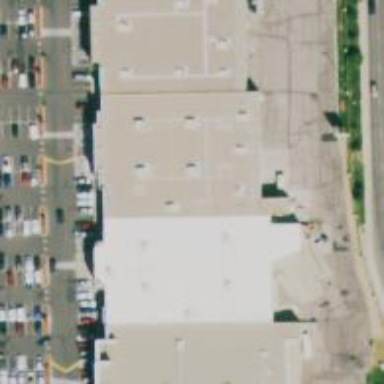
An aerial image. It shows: Department store building.